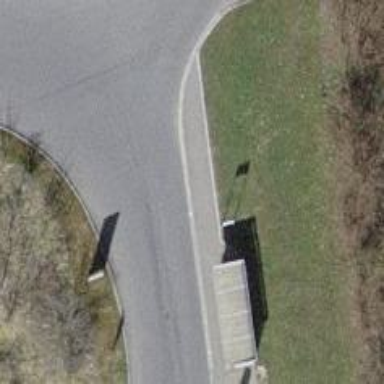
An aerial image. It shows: Bus stop with designated stop position for public transport.